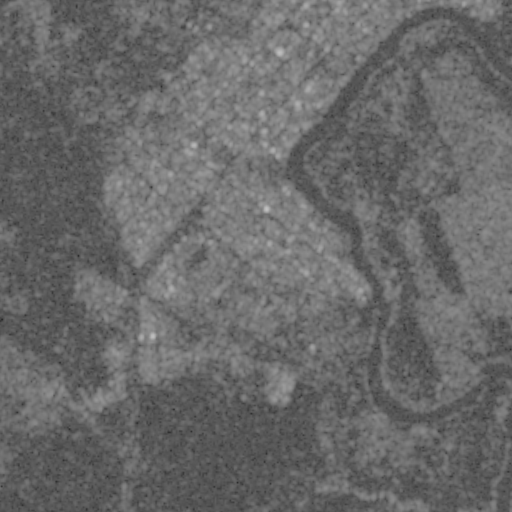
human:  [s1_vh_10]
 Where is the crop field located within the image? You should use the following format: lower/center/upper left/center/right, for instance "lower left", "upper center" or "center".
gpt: The crop field is located in the upper left of the image.
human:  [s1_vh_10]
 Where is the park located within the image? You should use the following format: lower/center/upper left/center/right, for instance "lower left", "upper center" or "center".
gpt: The park is located in the upper center of the image.
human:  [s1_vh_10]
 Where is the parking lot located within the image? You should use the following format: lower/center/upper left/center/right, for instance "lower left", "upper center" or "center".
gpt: The parking lot is located in the center left of the image.
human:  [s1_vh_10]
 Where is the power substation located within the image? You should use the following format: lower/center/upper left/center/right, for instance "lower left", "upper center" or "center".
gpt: The power substation is located in the upper left of the image.
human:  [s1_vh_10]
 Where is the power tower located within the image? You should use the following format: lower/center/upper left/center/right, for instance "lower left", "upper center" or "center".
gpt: The power tower is located in the upper left of the image.
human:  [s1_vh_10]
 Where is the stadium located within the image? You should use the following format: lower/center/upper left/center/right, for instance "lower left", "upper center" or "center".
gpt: The stadium is located in the center of the image.
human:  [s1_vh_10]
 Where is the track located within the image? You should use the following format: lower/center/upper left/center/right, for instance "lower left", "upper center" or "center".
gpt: The track is located in the upper center of the image.
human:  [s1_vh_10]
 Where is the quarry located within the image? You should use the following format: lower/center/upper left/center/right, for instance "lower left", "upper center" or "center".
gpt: There is no quarry in the image.

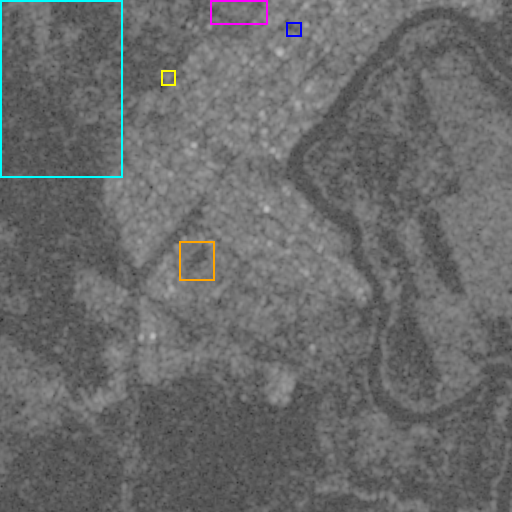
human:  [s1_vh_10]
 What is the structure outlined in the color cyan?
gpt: The structure outlined in cyan is a crop field.
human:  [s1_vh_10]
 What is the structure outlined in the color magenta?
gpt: The structure outlined in magenta is a park.
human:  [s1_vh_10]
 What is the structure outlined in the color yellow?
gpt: The structure outlined in yellow is a power substation.
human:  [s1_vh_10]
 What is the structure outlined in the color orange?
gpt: The structure outlined in orange is a stadium.
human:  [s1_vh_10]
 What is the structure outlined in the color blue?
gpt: The structure outlined in blue is a track.
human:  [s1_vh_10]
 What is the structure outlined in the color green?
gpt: There is no green outline.